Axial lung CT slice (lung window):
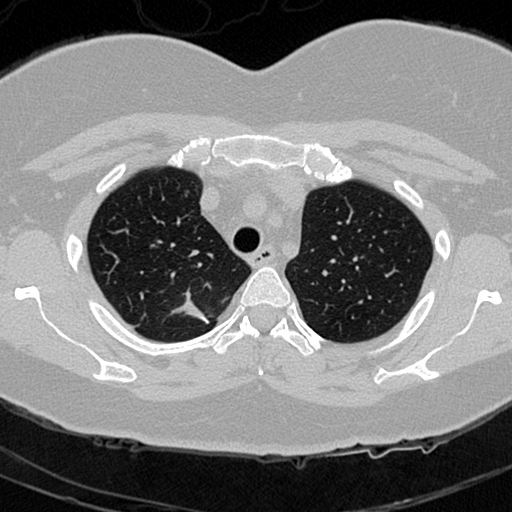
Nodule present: no